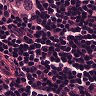
Metastatic tissue present: yes